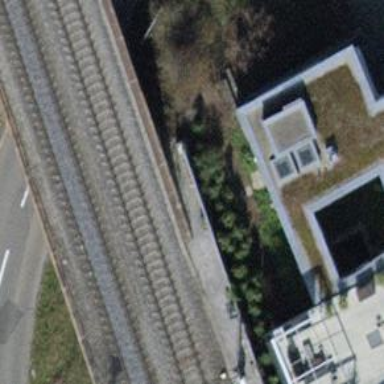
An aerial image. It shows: Bridge with electrified rail tracks and contact line.